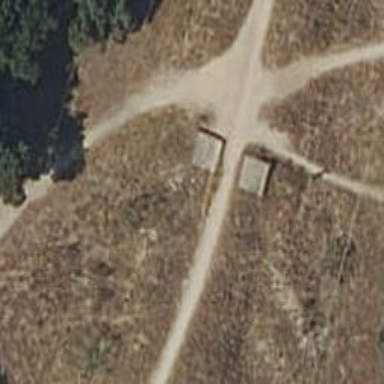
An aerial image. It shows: Ground path.